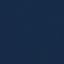
Label: SeaLake